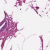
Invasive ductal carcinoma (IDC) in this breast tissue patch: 0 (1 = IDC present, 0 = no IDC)